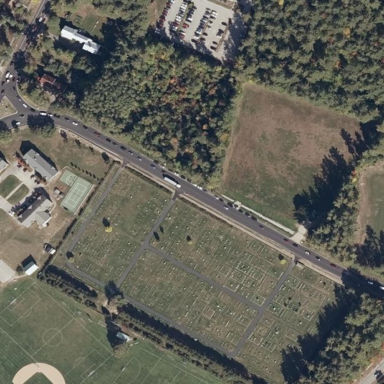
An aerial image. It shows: Cemetery or graveyard.